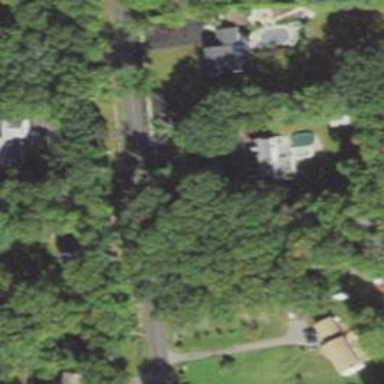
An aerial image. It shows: Residential driveway serving as service road.